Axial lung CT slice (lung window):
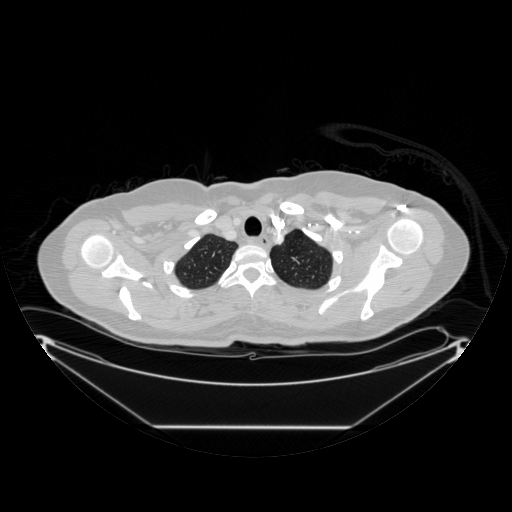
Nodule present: no